Question: I've been playing about with the layout of a view with Android (lets say within the MainActivity) and I'm looking to create this sort of layout using 3 ImageView's (where each block represents an image):

This is rather easy to pull of using LinearLayout's but only if you specify the exact size and position of each ImageView. This then obviously causes problems when looking at different screen sizes.
Using AbsoluteLayout looked like it was going to work at first, but I've read that it's deprecated and it still causes problems with different screen sizes.
Then there is RelativeLayout, which I've tried using with <URL>, but it doesn't seem to get me very far when I implement it :(
So, does anyone have an ideas of how to achieve this?
EDIT: I've got close to doing this using 'dp' instead of 'px' but this still gets screwed up when using larger resolution devices! :(
Thanks
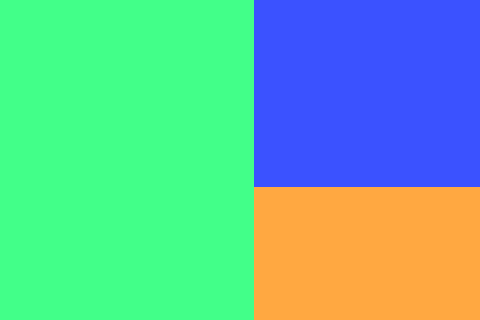
Answer: One solution is that you could use a TableLayout with 2 columns, and then in the second column embed a second TableLayout.
DroidDraw doesn't always show exactly how it will work when it runs 100% of the time I've noticed.